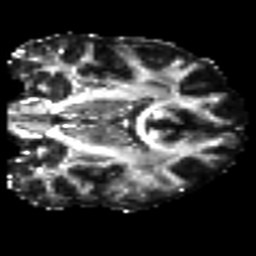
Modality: FA
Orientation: coronal
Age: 32
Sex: male
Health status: ill
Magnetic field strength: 3 T
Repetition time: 8.4 s
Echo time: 0.0926 s